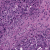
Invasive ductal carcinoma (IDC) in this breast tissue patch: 1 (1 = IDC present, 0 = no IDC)